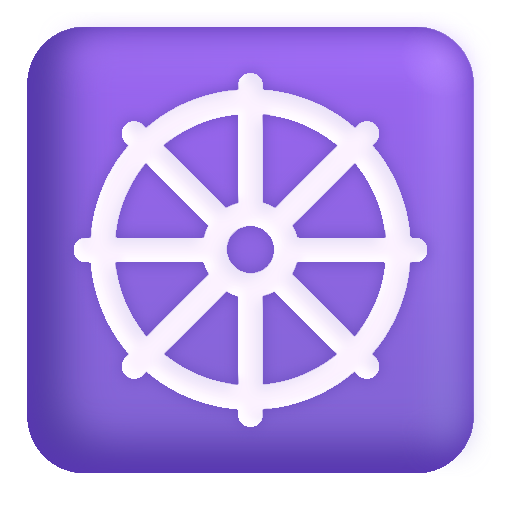
wheel of dharma color